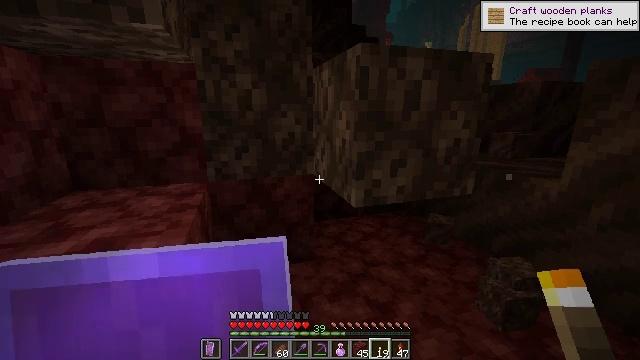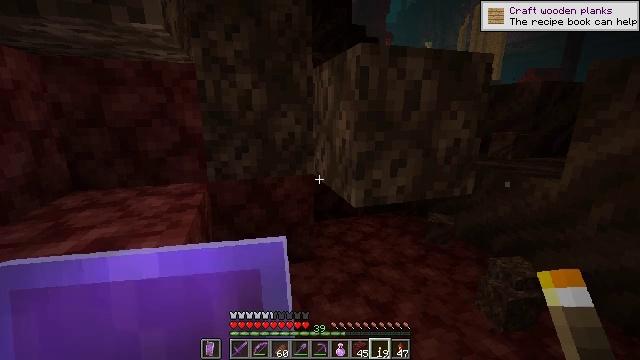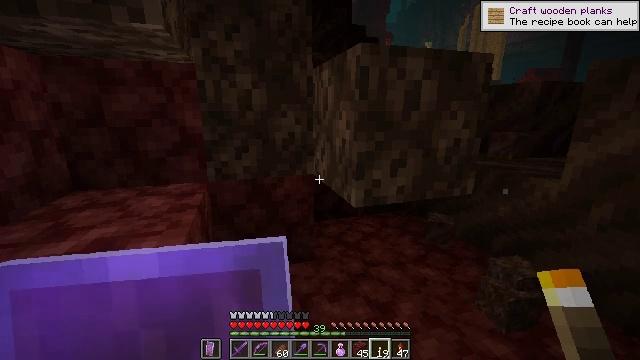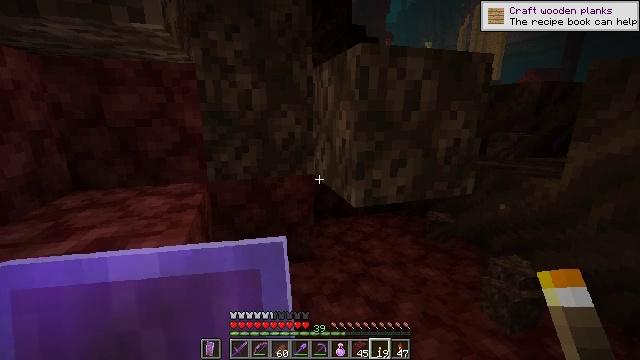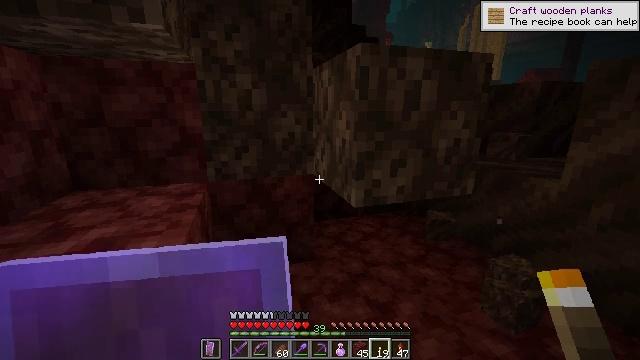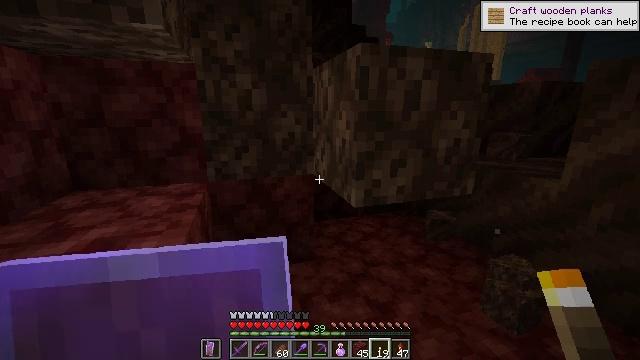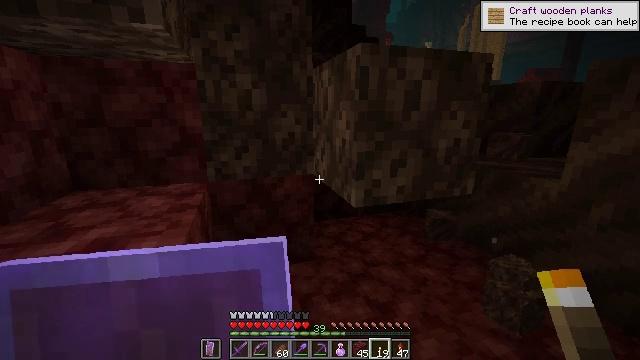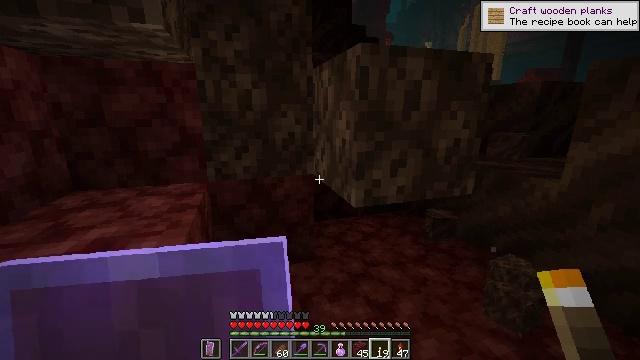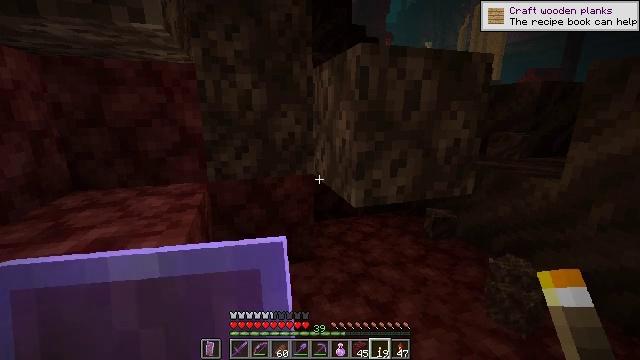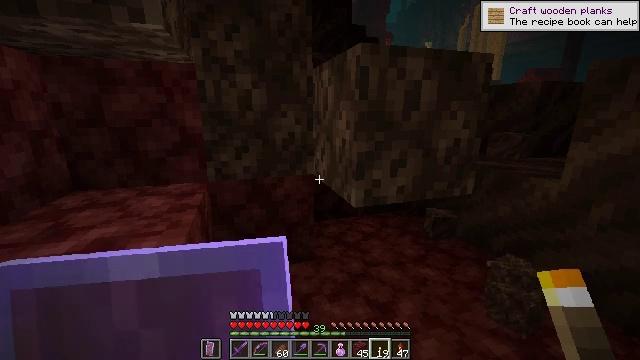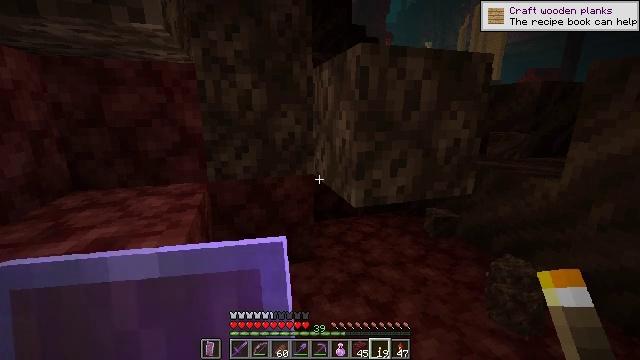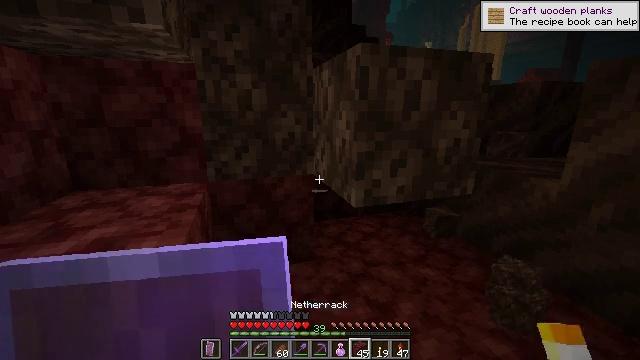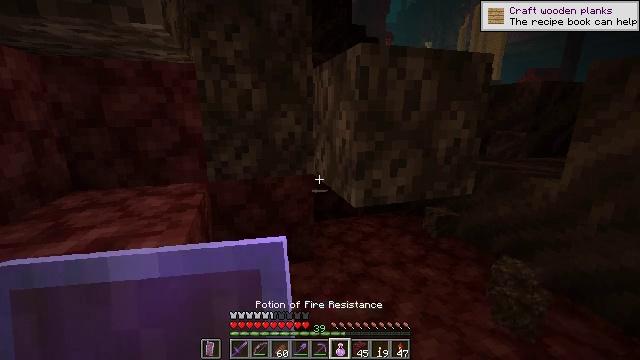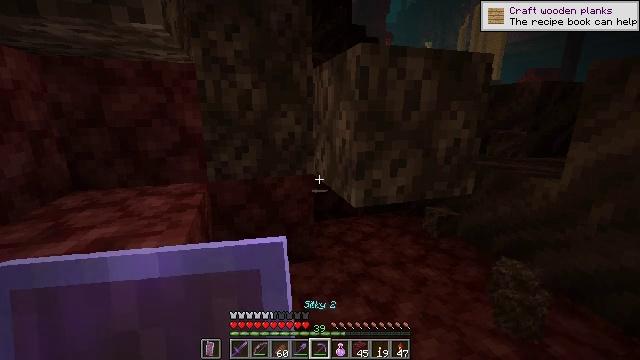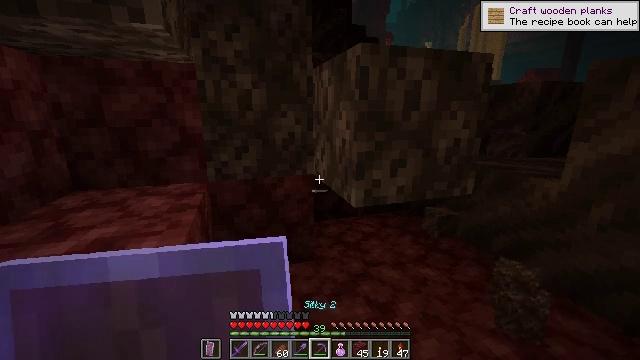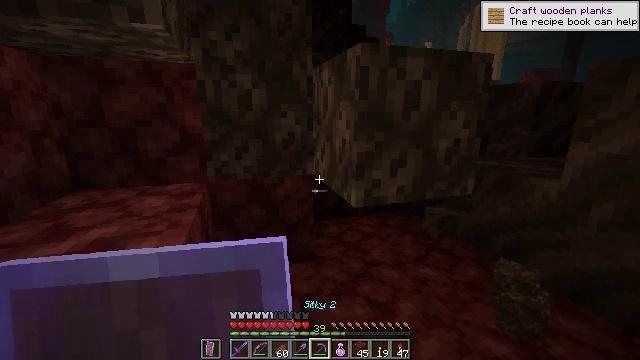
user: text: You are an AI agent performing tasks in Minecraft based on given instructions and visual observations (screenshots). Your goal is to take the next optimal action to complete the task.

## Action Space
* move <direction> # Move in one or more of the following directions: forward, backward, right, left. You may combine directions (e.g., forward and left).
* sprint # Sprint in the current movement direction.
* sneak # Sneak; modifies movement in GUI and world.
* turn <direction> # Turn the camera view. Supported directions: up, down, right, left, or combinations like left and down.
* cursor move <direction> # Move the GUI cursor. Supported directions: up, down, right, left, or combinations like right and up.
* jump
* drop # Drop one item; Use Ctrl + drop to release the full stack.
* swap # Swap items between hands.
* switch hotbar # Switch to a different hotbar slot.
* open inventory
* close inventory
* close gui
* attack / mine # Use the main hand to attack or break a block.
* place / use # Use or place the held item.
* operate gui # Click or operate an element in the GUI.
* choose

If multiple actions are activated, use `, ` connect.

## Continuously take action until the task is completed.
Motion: motion action
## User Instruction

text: Gather soul sand from the Nether.
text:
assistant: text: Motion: no_op
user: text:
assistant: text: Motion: no_op
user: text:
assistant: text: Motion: no_op
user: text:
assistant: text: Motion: no_op
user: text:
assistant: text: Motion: no_op
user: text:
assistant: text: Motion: no_op
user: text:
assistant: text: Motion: no_op
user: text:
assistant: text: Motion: no_op
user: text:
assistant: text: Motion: no_op
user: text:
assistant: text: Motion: no_op
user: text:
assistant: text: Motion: no_op
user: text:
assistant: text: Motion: no_op
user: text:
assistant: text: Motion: no_op
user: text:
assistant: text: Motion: no_op
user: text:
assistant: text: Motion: no_op
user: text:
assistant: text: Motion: no_op
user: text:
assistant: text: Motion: no_op
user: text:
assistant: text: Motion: no_op
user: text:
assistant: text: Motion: no_op
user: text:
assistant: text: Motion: no_op
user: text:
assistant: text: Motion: no_op
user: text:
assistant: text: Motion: no_op
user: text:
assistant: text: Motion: no_op
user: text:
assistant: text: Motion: no_op
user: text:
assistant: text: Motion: no_op
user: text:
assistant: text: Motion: no_op
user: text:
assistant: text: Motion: move forward, turn right and up
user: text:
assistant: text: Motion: move forward, turn right and up
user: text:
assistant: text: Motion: move forward, turn right and up
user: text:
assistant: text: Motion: move forward